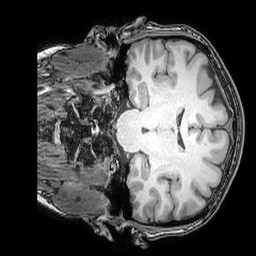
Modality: T1w
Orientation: coronal
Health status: ill
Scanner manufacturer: philips
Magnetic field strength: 3 T
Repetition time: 0.007 s
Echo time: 0.0035 s